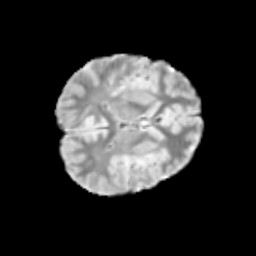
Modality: T2w
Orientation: axial
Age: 9
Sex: male
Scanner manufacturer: siemens
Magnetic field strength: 3 T
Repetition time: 3.8 s
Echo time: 0.07 s